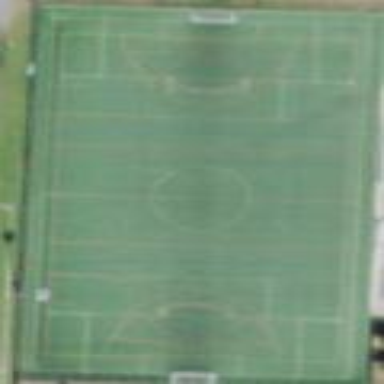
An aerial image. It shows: Artificial turf soccer pitch for leisure land.